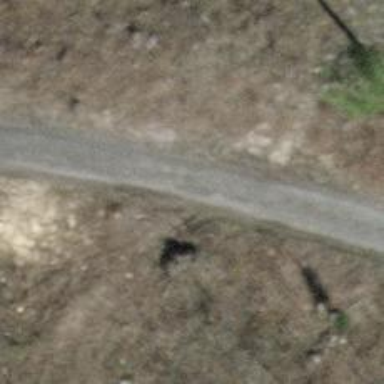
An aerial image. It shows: Gravel track with grade 2 tracktype.